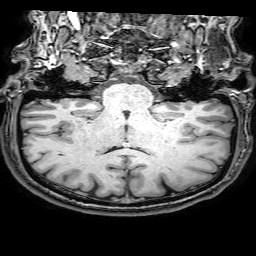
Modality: T1w
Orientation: sagittal
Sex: male
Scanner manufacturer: philips
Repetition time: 0.0083 s
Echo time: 0.00385 s